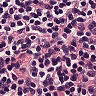
Metastatic tissue present: no